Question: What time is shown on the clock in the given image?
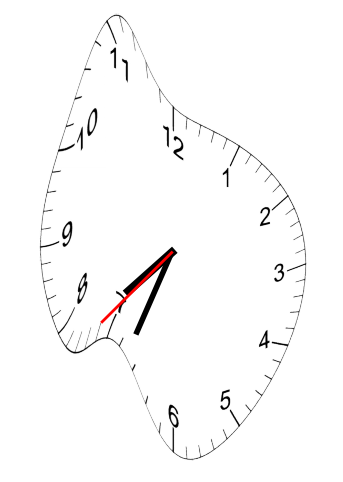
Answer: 07:33:37